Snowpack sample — Buffalo Mountain, Silverthorne, Colorado, USA (2/22/26, 2:02 PM MST)
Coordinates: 39.622, -106.113
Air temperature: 33 °F
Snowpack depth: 63 cm
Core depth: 40 cm
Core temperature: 26.6 °F
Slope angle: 11°, slope face: 116°
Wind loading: low
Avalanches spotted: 0
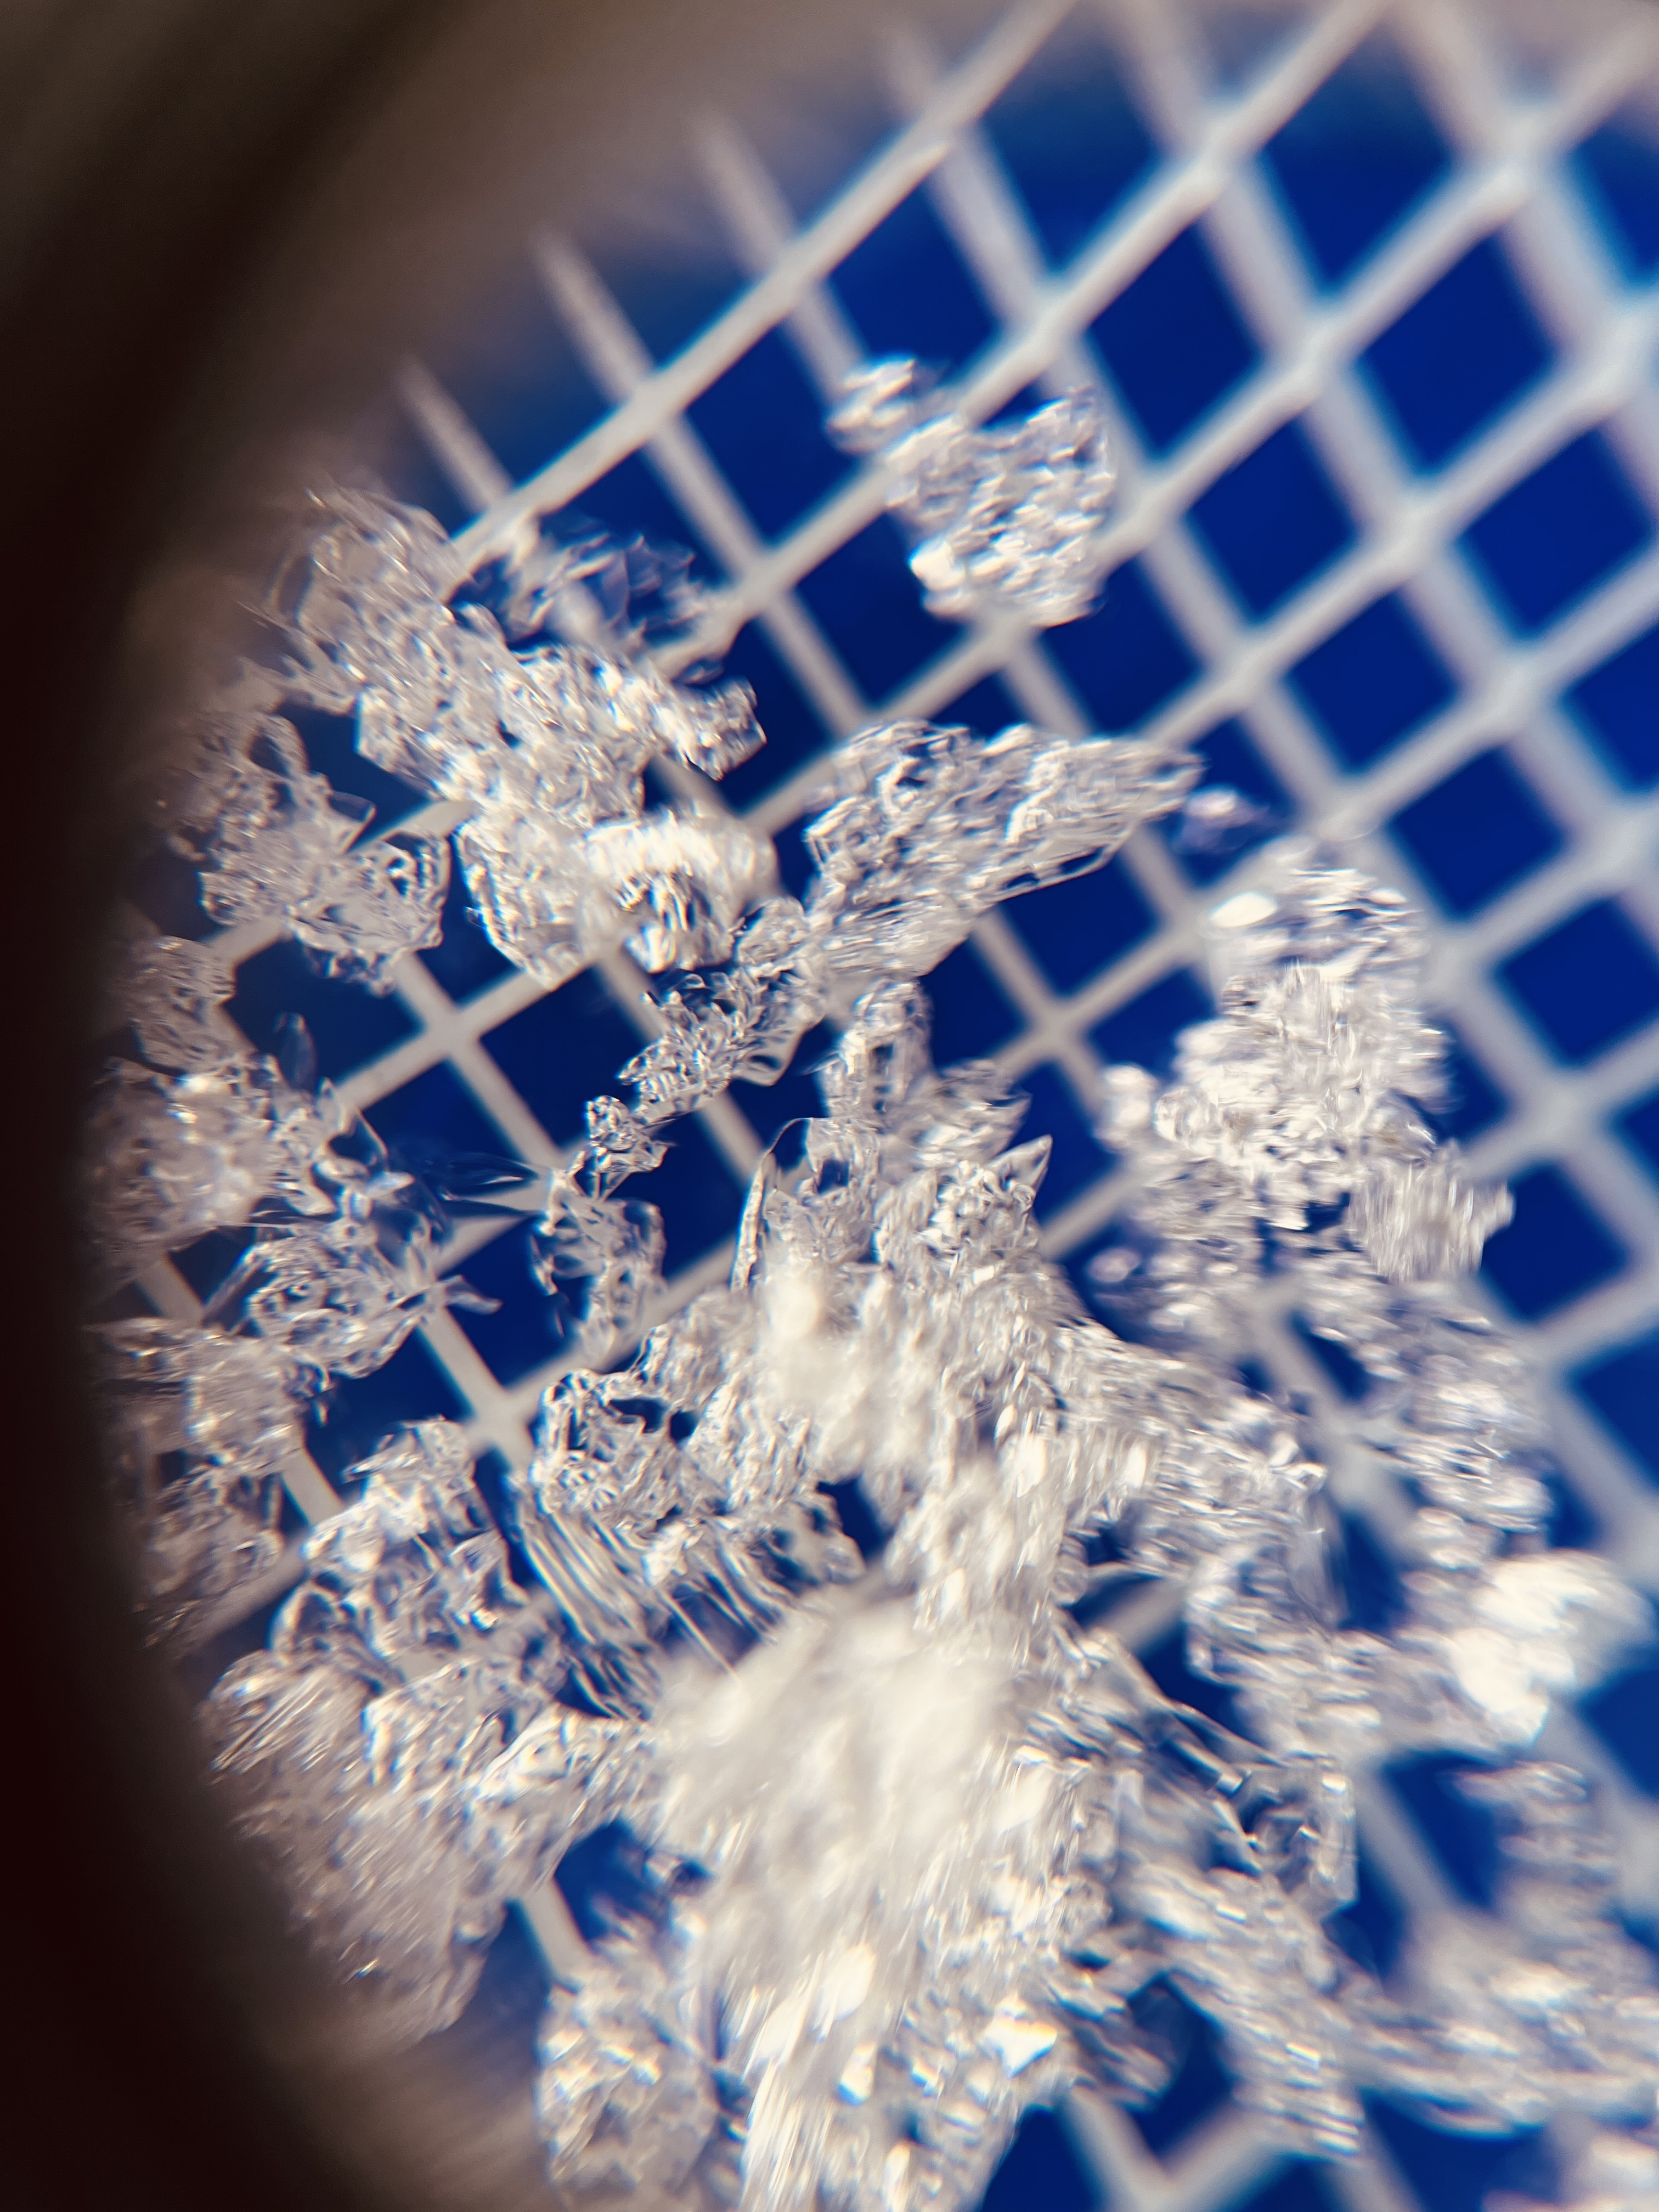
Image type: magnified_profile
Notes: In a firebreak similar to site 1, minimal wind loading with no spotted avalanches (not many faces in view though)